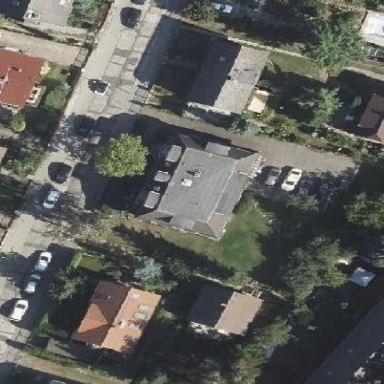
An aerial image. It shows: Beautiful apartment building with mansard roof.